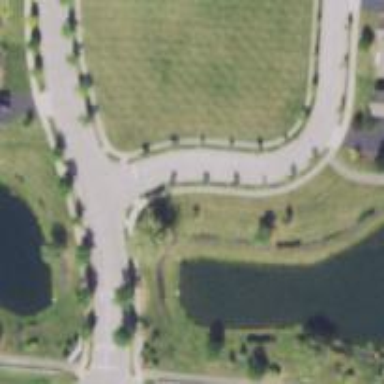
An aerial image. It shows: Footway.